Question: Count the number of objects in the diagram.
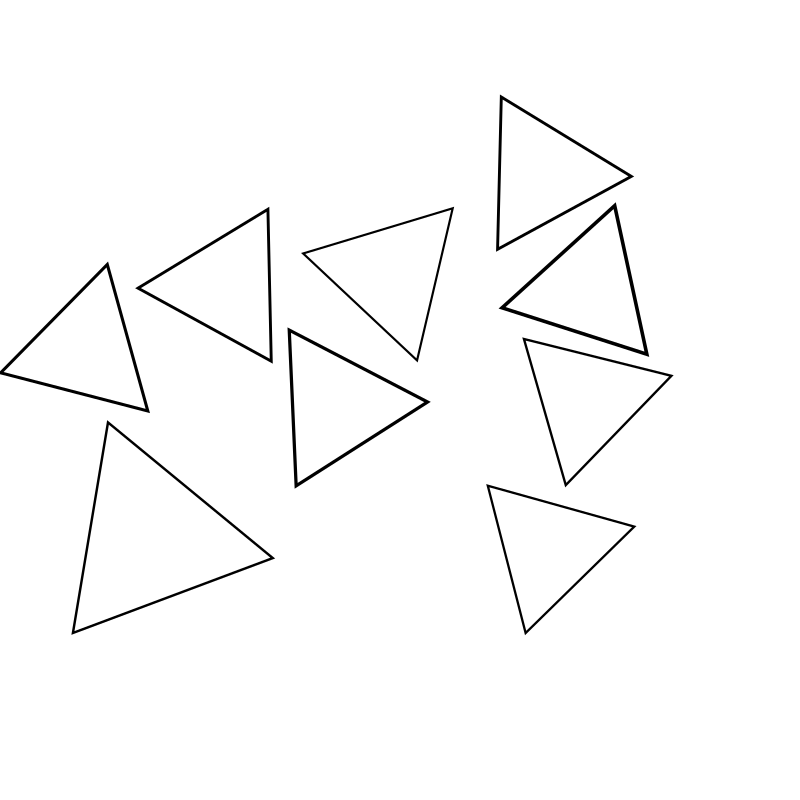
Answer: 9